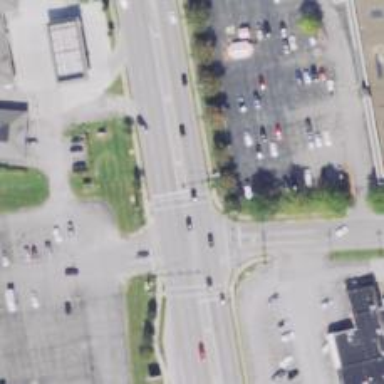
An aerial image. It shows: Uncontrolled road crossing.